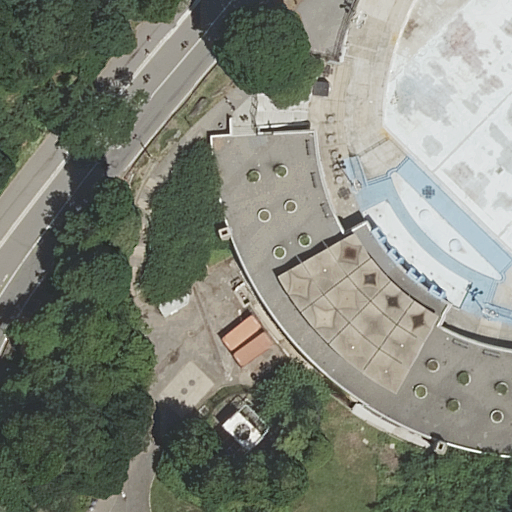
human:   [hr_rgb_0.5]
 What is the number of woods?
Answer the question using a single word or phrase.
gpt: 1

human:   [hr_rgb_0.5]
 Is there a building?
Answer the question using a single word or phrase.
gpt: yes

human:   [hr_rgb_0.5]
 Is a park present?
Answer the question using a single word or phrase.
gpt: yes

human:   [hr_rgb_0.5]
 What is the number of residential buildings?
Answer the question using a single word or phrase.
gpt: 1

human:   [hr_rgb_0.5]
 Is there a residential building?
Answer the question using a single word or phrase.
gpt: yes

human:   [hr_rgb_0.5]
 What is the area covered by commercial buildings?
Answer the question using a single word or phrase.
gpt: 0m2

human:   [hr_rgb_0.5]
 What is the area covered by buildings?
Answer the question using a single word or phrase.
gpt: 1833m2

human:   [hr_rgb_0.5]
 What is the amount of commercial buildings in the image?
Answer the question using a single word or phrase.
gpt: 0

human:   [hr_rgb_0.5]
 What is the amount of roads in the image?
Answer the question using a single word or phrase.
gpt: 6

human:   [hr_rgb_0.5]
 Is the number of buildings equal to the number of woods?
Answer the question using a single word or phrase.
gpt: yes

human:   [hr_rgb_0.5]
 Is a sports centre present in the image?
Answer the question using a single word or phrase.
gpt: yes

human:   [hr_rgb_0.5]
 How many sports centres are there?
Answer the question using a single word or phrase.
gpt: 1

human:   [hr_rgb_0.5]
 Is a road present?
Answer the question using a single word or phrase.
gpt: yes

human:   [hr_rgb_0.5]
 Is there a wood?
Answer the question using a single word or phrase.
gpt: yes

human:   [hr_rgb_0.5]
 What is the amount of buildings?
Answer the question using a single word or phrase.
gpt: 1

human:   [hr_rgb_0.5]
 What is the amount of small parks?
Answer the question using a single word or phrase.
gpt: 0

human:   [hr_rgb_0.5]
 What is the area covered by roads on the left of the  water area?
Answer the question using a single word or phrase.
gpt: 0m2

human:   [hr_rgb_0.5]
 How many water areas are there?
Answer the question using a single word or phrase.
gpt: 1

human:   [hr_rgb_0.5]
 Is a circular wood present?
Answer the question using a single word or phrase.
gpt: no

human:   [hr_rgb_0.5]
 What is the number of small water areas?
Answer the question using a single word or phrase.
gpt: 0

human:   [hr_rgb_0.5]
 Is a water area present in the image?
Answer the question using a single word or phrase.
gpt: yes

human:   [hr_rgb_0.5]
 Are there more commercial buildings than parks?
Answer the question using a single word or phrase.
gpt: no

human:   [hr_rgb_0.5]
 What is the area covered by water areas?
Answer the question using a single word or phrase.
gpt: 906m2

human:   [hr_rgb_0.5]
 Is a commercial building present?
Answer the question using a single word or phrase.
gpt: no

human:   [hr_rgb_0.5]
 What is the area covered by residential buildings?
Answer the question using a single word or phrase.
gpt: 1833m2

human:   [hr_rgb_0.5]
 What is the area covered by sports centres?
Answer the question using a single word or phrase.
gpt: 698m2

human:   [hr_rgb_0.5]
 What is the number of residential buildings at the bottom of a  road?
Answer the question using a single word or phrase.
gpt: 1

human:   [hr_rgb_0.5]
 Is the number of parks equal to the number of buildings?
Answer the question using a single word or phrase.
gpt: yes

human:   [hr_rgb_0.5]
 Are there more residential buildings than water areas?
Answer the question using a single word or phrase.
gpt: no

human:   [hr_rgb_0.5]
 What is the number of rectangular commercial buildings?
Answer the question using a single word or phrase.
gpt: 0

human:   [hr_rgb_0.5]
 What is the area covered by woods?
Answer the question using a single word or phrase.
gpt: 7301m2

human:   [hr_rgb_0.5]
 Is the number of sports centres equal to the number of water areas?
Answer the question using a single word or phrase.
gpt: yes

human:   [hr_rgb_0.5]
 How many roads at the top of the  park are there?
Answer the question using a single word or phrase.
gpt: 0

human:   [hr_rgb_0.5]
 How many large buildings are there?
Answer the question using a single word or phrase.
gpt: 1

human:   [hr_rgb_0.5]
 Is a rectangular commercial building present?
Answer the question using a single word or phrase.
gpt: no

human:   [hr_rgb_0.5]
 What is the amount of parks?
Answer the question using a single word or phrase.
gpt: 1

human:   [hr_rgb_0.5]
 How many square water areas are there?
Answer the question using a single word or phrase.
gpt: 0

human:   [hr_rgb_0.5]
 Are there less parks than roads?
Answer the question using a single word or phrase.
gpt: yes

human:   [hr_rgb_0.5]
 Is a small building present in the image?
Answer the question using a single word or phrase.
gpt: no

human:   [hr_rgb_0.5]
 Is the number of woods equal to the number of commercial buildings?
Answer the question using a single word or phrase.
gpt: no

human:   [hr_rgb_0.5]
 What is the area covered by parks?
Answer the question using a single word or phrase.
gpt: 10633m2

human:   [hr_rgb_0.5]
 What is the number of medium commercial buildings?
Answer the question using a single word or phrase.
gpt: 0

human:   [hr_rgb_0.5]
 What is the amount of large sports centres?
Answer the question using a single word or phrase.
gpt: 1

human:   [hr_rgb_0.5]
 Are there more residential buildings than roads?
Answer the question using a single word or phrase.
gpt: no

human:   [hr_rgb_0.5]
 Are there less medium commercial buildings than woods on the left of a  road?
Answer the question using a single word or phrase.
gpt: no

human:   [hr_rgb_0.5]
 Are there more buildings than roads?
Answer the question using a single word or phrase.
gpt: no

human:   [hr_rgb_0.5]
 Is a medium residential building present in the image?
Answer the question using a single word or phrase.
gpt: no

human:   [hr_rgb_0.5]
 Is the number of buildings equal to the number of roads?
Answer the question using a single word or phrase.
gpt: no

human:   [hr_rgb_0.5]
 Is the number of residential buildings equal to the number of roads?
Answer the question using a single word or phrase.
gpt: no

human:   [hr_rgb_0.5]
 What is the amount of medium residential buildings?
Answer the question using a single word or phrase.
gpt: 0

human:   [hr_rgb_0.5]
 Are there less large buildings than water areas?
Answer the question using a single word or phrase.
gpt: no

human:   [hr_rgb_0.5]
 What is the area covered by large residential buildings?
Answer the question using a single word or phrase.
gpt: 1833m2

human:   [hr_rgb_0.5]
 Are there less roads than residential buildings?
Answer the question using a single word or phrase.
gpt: no

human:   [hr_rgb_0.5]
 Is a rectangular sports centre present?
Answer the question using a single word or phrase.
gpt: no

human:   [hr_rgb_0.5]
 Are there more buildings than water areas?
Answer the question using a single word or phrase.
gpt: no

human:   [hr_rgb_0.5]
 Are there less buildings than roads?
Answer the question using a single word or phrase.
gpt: yes

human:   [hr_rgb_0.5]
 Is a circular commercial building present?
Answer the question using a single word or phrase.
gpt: no

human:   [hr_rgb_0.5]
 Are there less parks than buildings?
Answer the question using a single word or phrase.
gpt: no

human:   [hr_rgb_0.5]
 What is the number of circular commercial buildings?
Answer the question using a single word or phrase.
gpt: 0

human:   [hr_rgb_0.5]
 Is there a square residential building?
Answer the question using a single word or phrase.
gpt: no

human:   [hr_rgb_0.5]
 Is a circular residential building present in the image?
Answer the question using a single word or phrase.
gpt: no

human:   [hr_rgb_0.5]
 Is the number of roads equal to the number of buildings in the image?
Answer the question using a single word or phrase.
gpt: no

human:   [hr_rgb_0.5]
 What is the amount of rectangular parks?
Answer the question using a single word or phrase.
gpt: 1

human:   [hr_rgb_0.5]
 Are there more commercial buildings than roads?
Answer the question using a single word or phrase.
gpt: no